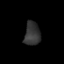
Tissue: prostate
Cell type: T cells
Senescence score: 0.7097
Nuclear area (px): 366
Mean DAPI intensity: 52.057